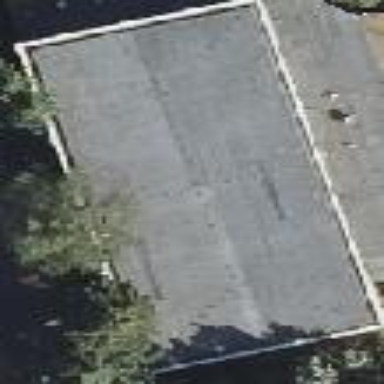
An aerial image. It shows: Sports center building with flat roof.